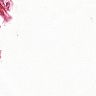
Metastatic tissue present: no